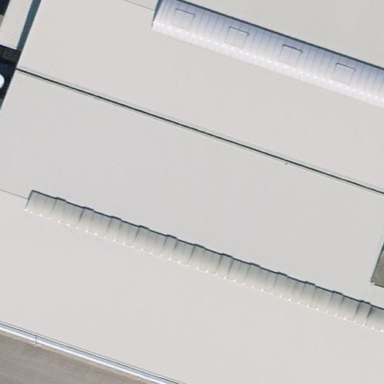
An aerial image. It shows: Industrial building.